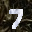
Label: 7